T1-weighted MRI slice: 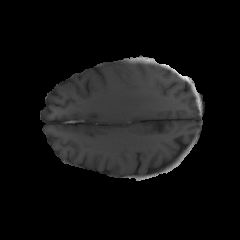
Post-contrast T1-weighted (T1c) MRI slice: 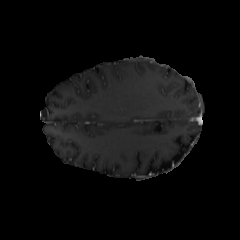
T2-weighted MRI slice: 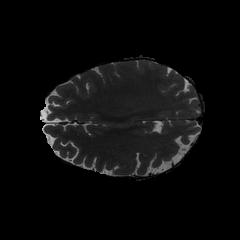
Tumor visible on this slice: no